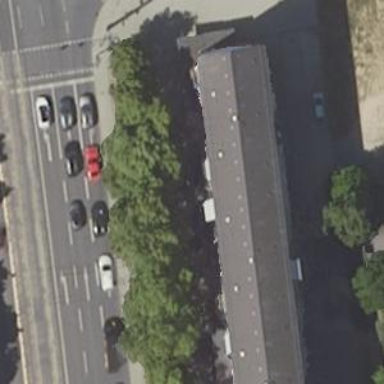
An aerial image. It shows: Driving school.